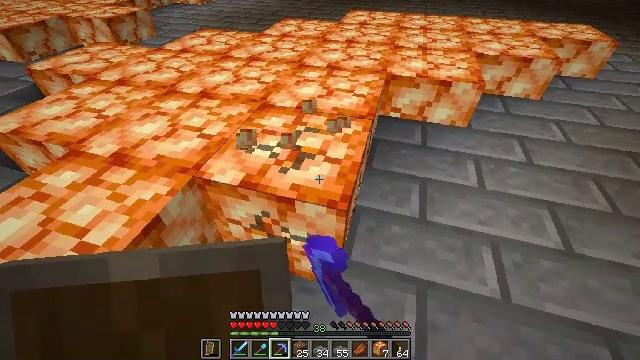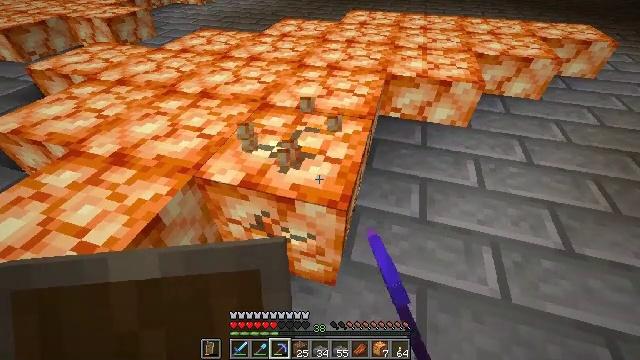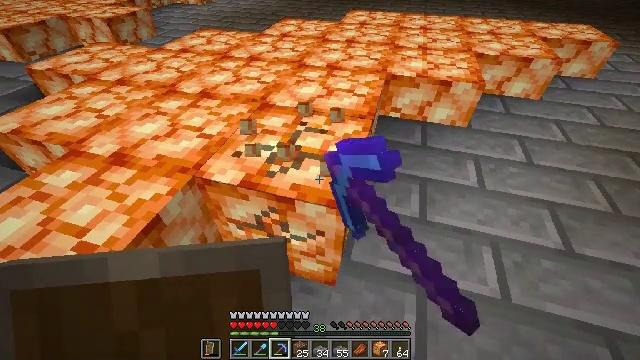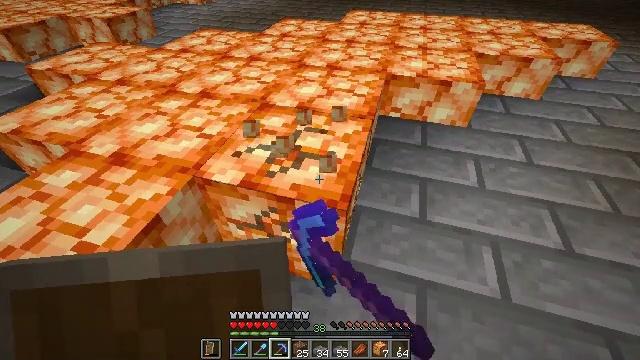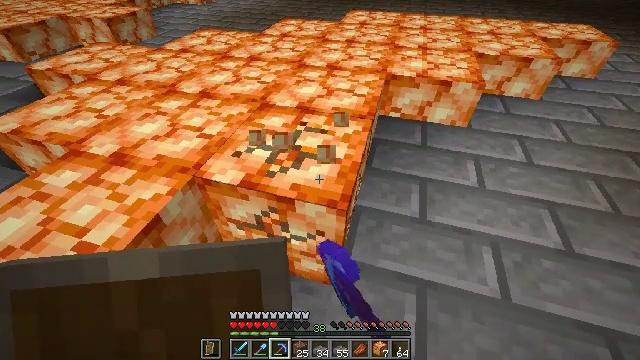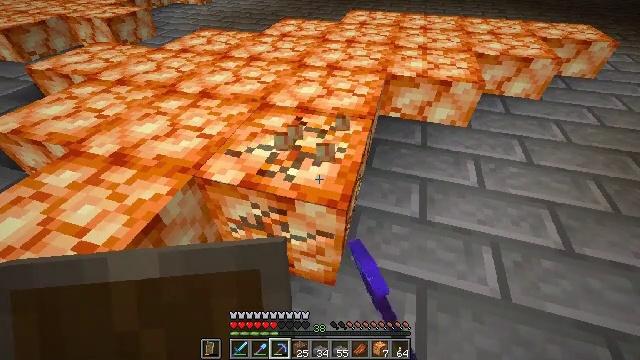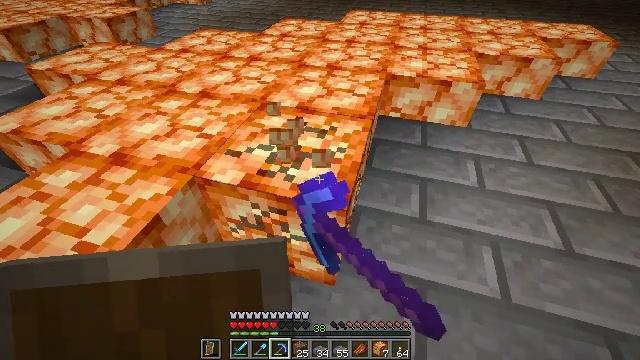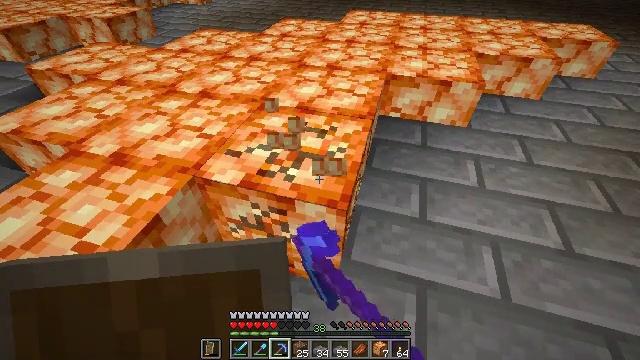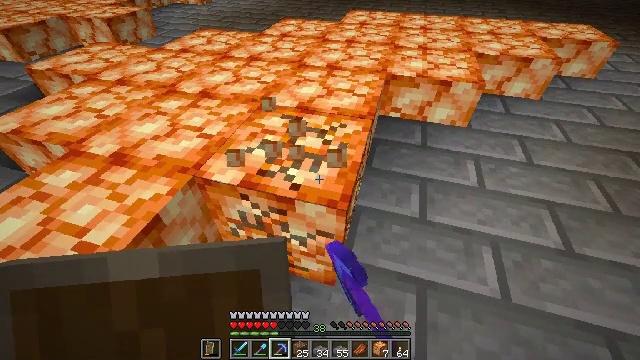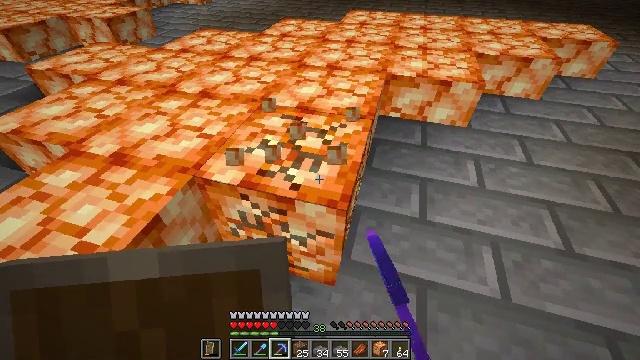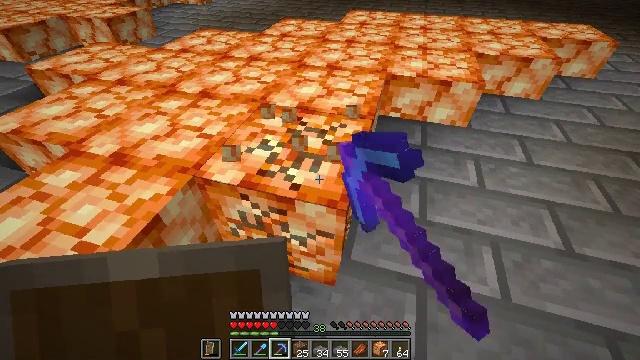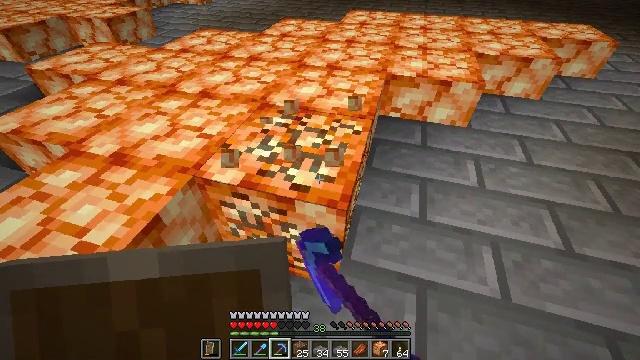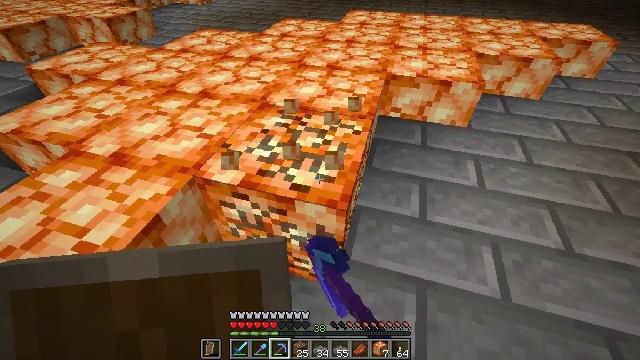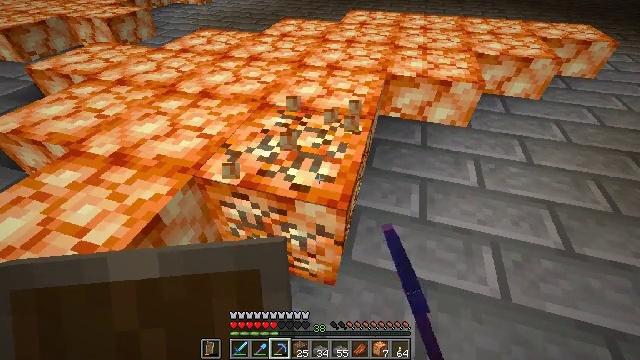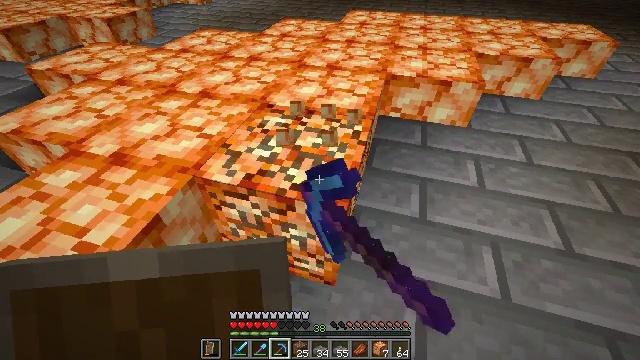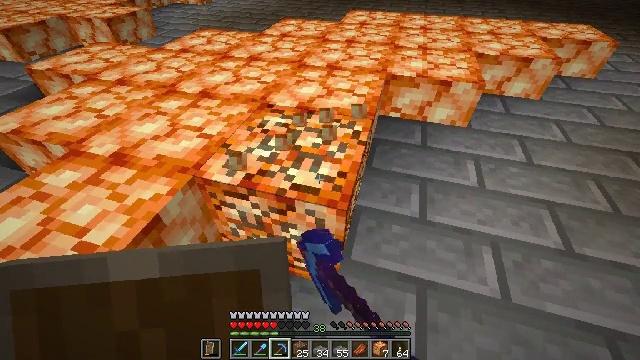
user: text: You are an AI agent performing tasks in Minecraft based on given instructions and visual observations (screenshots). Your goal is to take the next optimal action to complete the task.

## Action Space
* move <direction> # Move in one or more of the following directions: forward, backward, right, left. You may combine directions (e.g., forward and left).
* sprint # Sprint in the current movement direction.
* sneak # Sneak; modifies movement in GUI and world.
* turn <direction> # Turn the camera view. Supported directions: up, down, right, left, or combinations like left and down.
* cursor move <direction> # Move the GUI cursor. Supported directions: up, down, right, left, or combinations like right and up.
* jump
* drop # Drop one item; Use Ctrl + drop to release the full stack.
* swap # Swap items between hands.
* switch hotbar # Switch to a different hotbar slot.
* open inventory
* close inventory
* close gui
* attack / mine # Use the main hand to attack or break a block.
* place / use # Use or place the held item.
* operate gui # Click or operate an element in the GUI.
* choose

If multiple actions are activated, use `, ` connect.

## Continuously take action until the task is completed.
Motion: motion action
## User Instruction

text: Gather shroomlight from the nether.
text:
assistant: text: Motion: attack / mine
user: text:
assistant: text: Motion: attack / mine
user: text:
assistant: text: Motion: attack / mine
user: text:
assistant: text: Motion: attack / mine
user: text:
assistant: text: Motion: attack / mine
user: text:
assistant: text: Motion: attack / mine
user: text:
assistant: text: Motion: attack / mine
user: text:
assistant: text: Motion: attack / mine
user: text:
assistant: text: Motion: attack / mine
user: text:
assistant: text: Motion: attack / mine
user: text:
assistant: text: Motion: attack / mine
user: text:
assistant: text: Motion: attack / mine
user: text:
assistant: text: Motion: attack / mine
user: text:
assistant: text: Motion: attack / mine
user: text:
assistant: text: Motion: attack / mine
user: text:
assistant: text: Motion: attack / mine
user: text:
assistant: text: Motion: attack / mine
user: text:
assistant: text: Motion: attack / mine
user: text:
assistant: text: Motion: attack / mine
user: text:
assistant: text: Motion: attack / mine
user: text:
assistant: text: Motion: attack / mine
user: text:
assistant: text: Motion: attack / mine
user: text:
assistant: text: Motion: move forward, turn right, attack / mine
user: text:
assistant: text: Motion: move forward, turn right, attack / mine
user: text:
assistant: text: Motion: move forward, attack / mine
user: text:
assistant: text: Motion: move forward, attack / mine
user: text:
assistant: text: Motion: move forward, attack / mine
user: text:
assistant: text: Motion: move forward, turn down, attack / mine
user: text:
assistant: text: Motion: turn down, attack / mine
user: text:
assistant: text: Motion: attack / mine